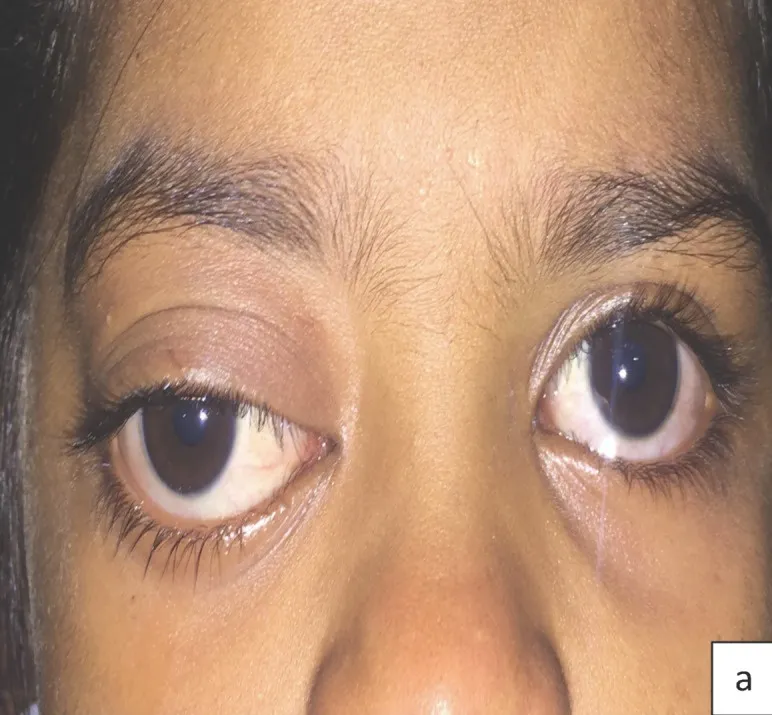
Clinical picture of the patient with down and out proptosis.
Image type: medical_photograph (other_medical_photograph)